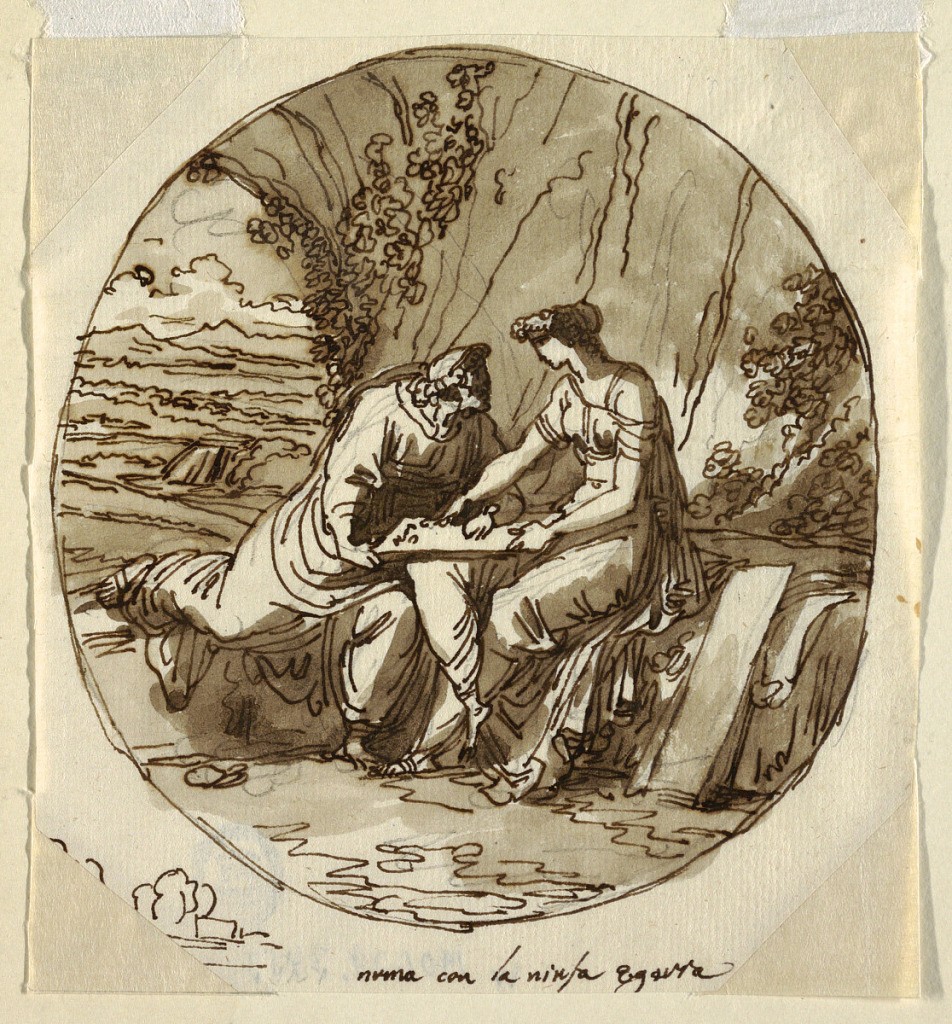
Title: Numa Pompilius and Egeria, Sala di Numa Pompilius, Palazzo Milzetti, Faenza
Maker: Felice Giani, Italian, 1758–1823
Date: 1802–05
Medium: Pen and brown ink, brown wash, over black chalk on white laid paper
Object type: Drawing
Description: Seated side by side, Egeria explains to Numa writing on tablet held on her knee. Behind them, rock formation; at left, view over mountainous country. At lower left, part of pen sketch of landscape.